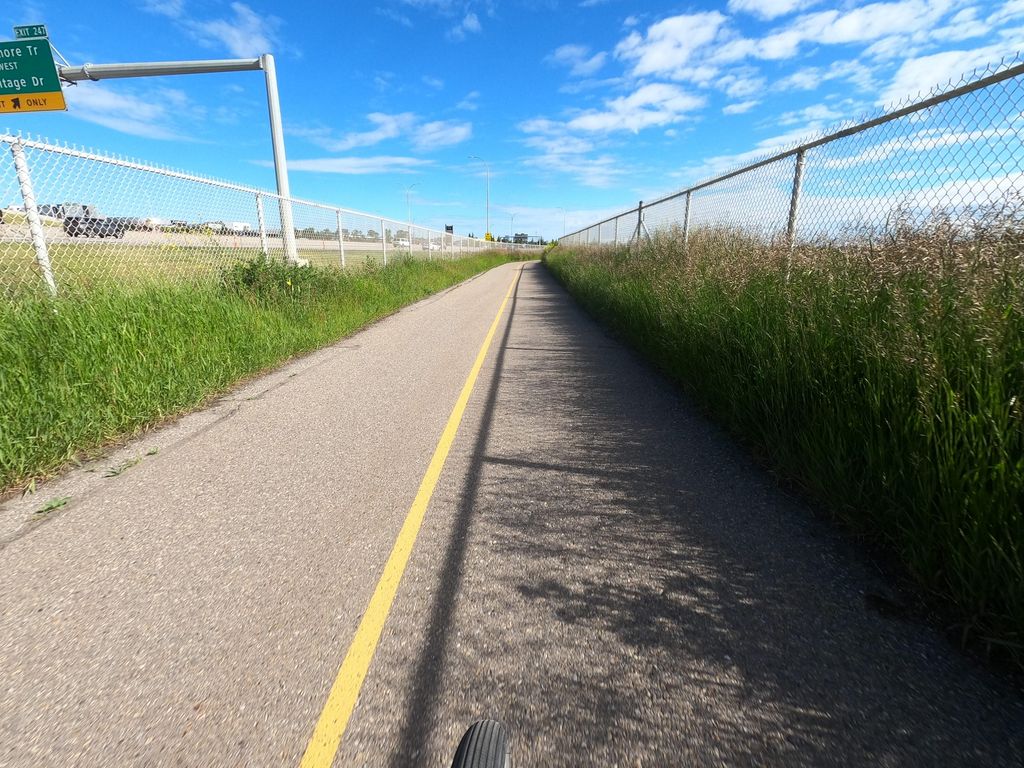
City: calgary